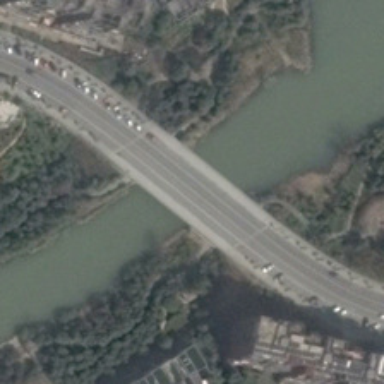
Buildings and trees are standing along the river and a bridge with some cars cross it .